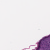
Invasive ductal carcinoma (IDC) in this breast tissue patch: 0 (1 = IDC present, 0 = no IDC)